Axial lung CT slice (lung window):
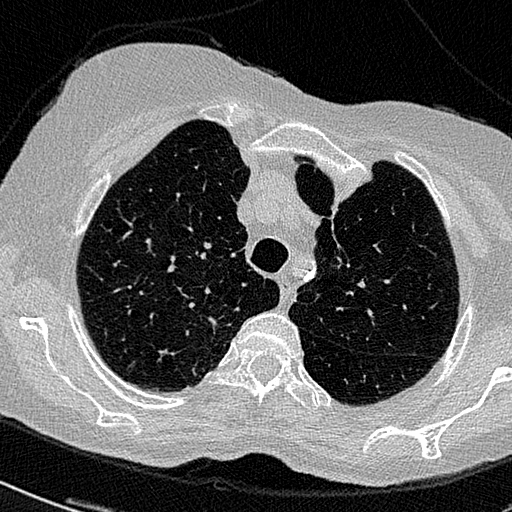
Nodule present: no